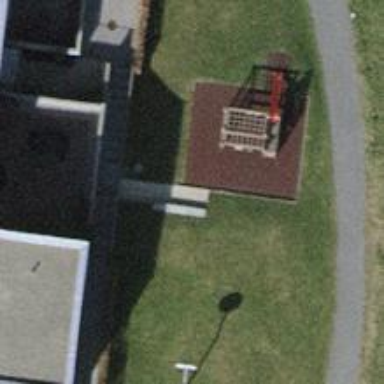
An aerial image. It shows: Playground area for leisure activities on the land.